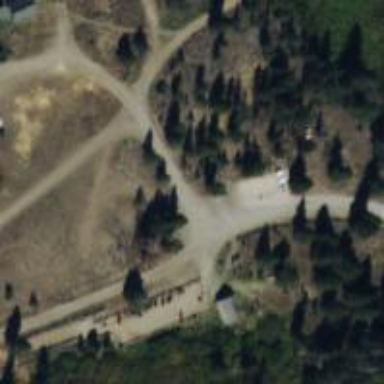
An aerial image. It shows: Driveway that serves as nordic track for classic and skating grooming.